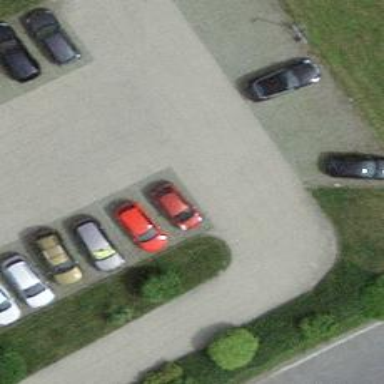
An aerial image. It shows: Parking aisle designated as service road.